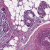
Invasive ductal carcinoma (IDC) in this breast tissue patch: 0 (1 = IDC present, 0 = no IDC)